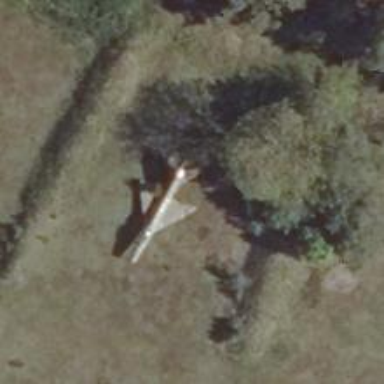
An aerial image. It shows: Aircraft with historical significance.